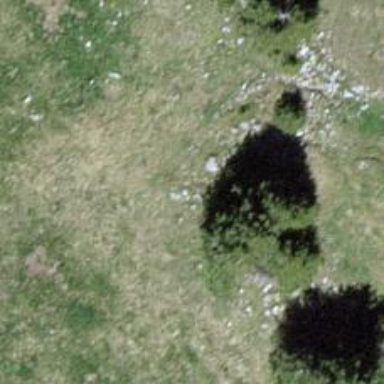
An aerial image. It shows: Needle-leaved tree in natural setting.